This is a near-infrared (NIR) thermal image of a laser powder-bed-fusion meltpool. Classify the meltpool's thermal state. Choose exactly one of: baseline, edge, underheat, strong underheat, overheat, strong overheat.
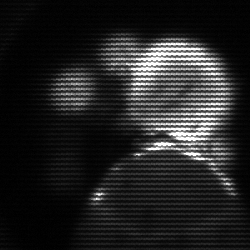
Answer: edge